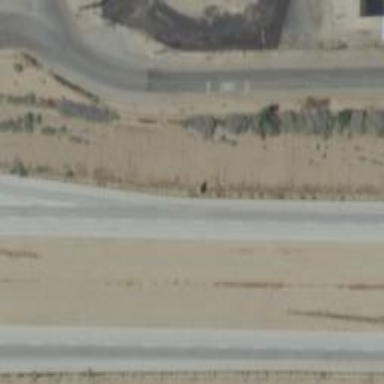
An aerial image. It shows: Expressway with asphalt surface classified as trunk highway.